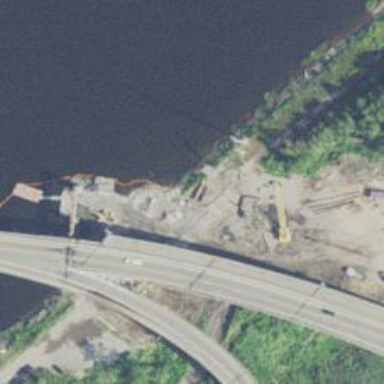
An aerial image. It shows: Bridge supported by piers.